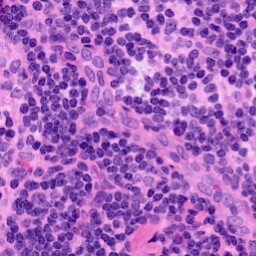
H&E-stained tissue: LymphNode